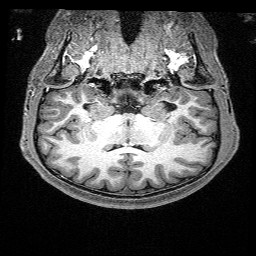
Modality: T1w
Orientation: sagittal
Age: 19
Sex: male
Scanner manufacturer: siemens
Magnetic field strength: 3 T
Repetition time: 2.4 s
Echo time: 0.03 s